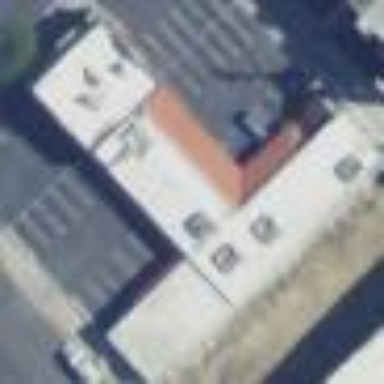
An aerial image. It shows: Commercial building.